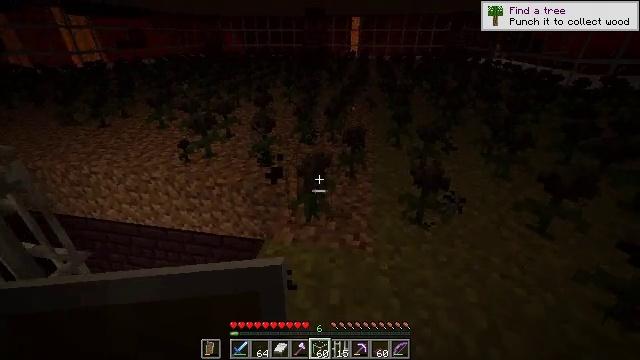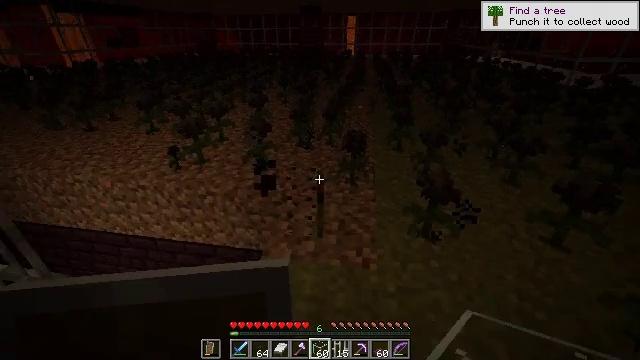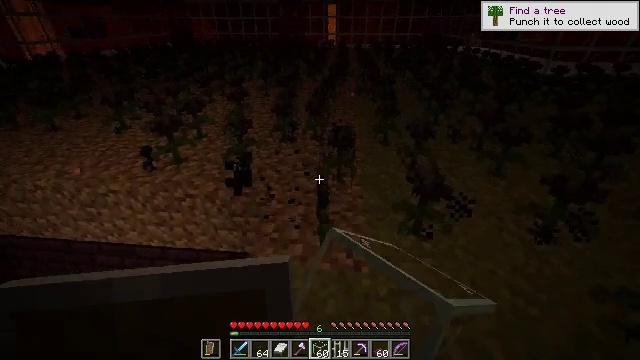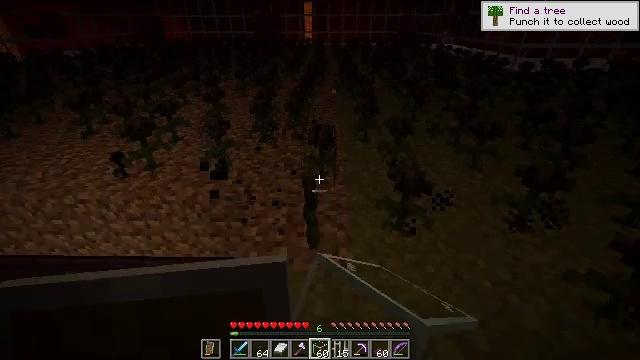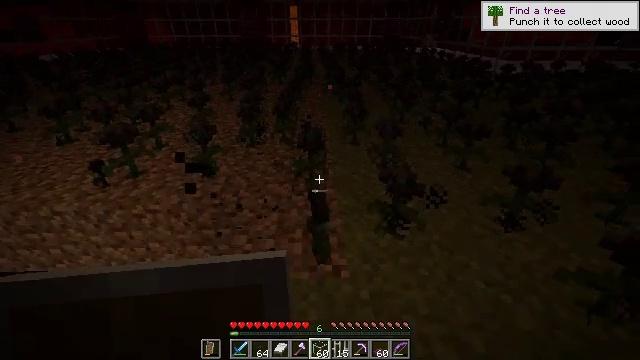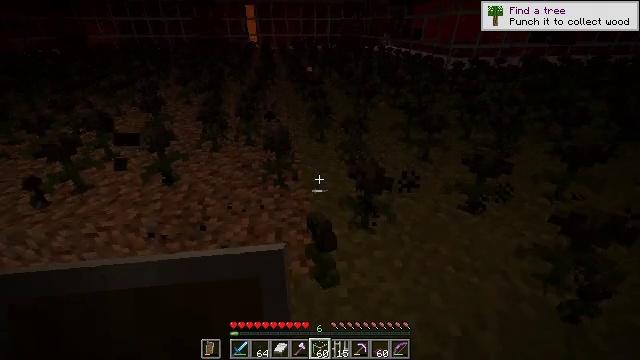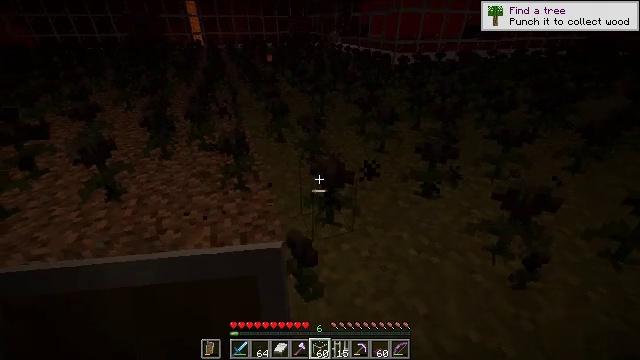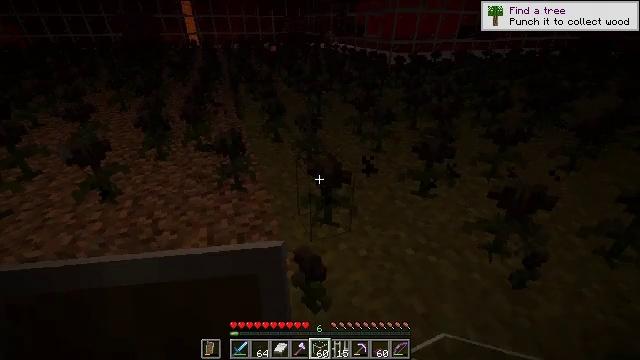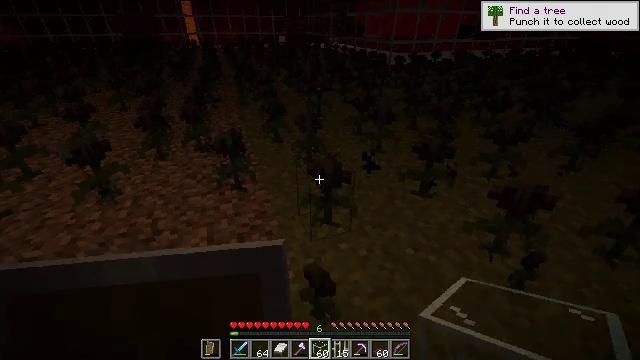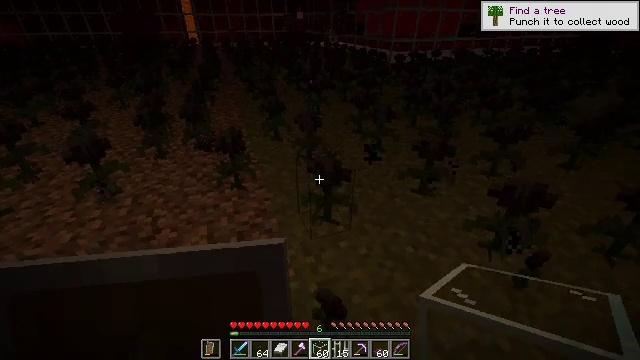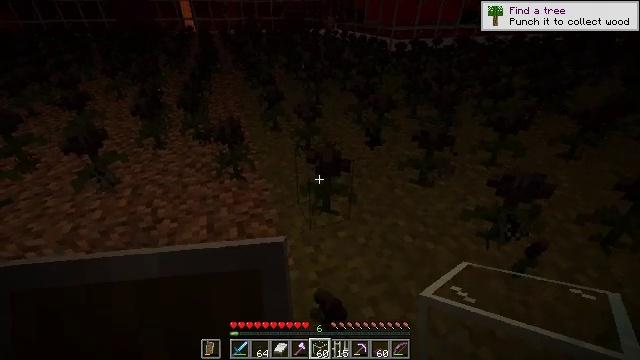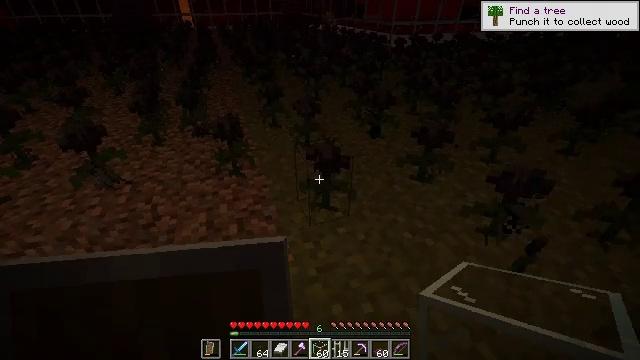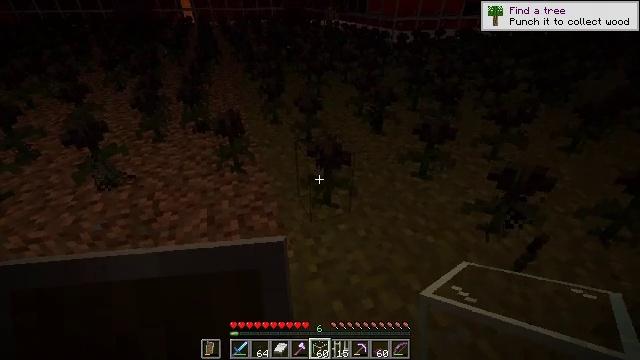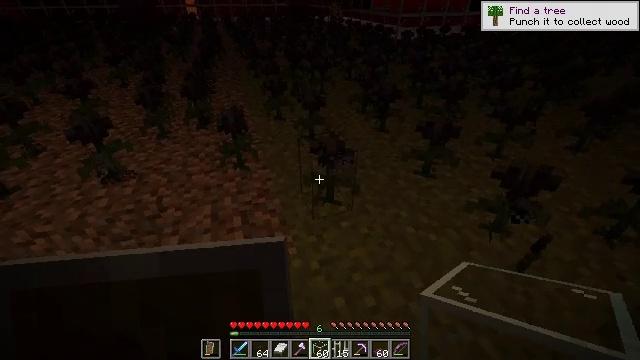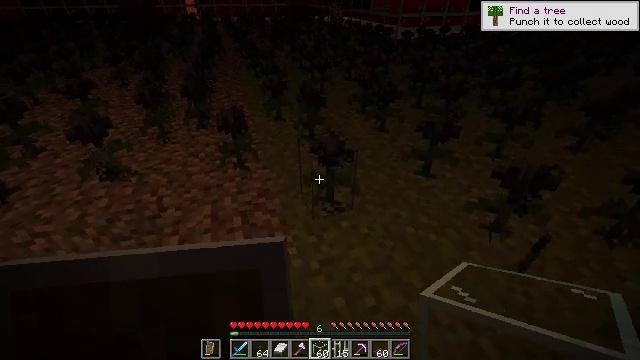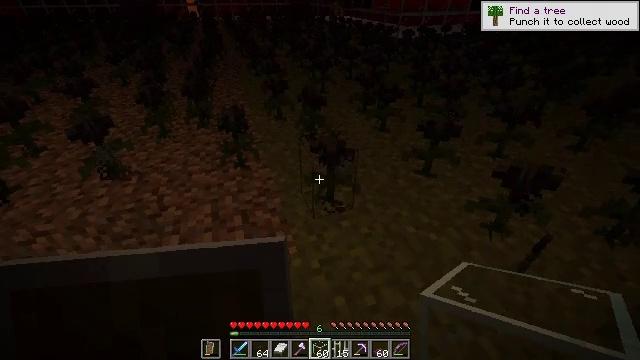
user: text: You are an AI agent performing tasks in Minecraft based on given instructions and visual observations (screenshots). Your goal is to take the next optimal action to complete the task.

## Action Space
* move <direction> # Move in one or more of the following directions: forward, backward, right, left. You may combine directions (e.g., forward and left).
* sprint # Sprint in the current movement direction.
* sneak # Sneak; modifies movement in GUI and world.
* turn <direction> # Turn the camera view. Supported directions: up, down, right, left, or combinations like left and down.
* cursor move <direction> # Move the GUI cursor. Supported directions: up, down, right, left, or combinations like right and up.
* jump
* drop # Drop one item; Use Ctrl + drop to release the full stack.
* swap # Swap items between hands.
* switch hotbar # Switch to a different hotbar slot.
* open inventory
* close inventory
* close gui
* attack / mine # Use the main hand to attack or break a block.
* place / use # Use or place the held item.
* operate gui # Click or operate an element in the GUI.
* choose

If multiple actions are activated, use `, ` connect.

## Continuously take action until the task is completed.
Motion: motion action
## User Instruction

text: Gather the dangerous wither rose.
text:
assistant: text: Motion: move forward, attack / mine
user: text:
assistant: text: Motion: turn right and down, attack / mine
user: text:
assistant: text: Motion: turn right
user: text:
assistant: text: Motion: turn right
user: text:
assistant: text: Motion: turn right
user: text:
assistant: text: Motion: turn right
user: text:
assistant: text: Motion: no_op
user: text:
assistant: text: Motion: no_op
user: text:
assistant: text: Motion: no_op
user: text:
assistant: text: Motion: turn down
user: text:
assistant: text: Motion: no_op
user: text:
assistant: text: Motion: no_op
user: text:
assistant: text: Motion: no_op
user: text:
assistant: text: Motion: no_op
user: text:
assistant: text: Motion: no_op
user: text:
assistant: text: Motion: turn left
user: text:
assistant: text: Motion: no_op
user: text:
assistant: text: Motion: no_op
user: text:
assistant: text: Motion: no_op
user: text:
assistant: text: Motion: no_op
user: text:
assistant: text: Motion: no_op
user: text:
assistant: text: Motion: no_op
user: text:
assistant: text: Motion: attack / mine
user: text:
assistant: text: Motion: move forward, turn left and up
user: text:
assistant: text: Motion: move forward, turn up
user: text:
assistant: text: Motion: move forward
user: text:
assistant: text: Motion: attack / mine
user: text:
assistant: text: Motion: turn left and down, attack / mine
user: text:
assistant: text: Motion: turn left and down
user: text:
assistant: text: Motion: turn left